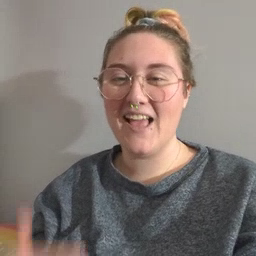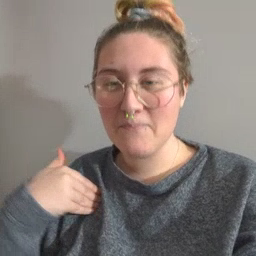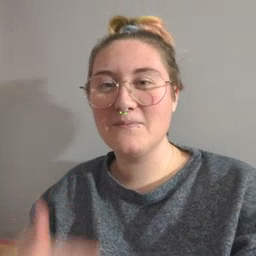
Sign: animal